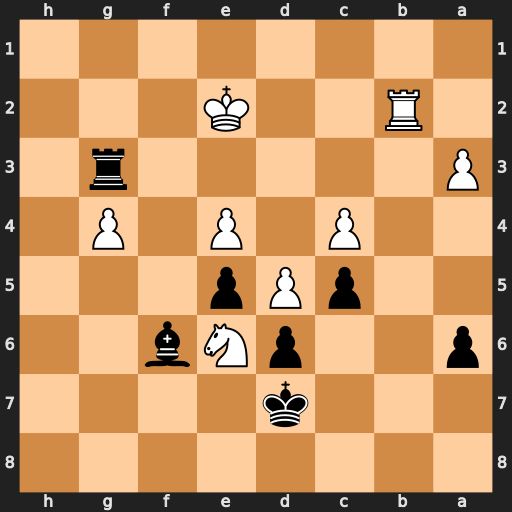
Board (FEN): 8/3k4/p2pNb2/2pPp3/2P1P1P1/P5r1/1R2K3/8
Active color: b
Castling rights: -
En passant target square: -
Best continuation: Rg2+ Kf3 Rxb2